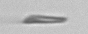
Label: fiber